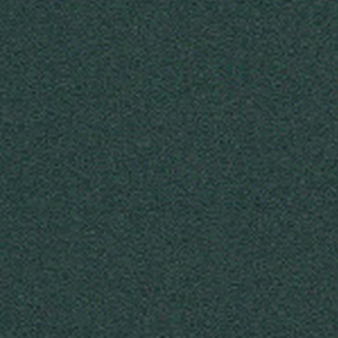
Label: other